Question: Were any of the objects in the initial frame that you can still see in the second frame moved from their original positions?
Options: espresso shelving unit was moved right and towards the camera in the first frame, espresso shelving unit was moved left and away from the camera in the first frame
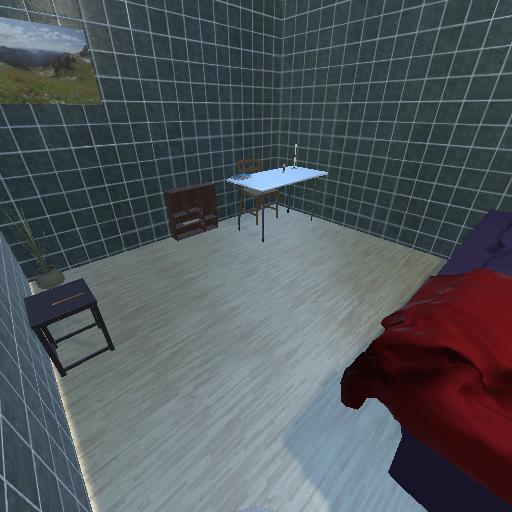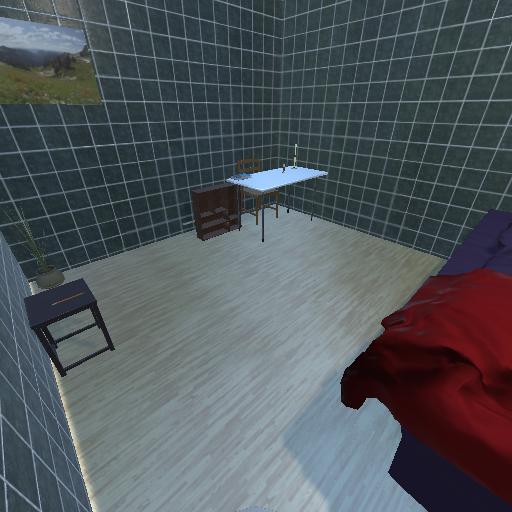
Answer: espresso shelving unit was moved right and towards the camera in the first frame